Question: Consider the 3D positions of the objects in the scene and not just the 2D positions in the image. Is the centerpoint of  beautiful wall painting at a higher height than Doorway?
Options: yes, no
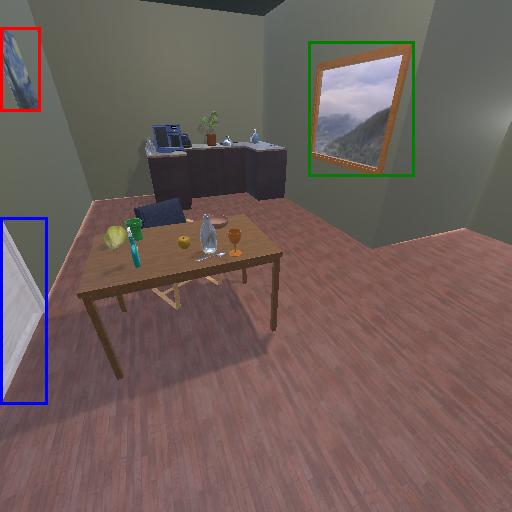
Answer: yes